Question: I am doing a project where we want to put both image and text into one single cell. And also, we want to be able to change the image when we click (or double click) the image. Basically, the image part represents 1 bit (ON/OFF) information. Meanwhile, we also want to be able to edit text when click (or double click) the text part. Later, we may have more image items in one cell.
Can anybody give me a suggestion? I am currently trying to put a small 1x2 table inside the cell which does not really look good. Thanks in advance.

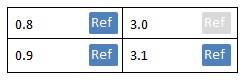
Answer: I ended up putting a button in the front. Which is not pretty, but it works.